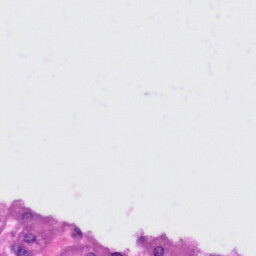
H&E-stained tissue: Liver